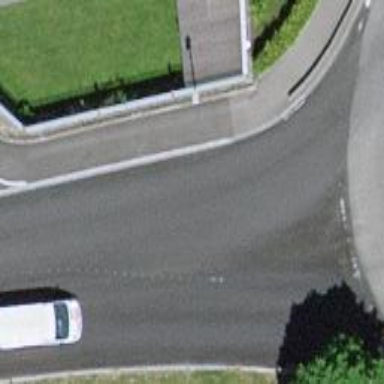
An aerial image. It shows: Zebra crossing on the road.